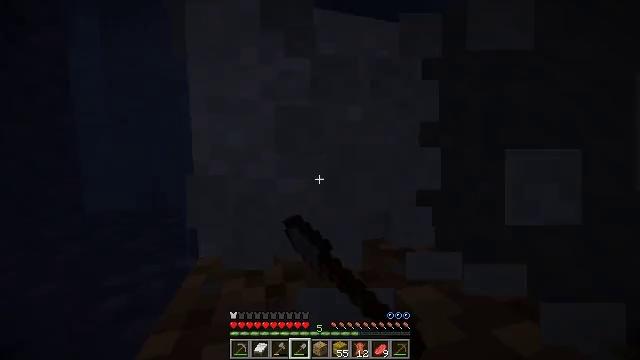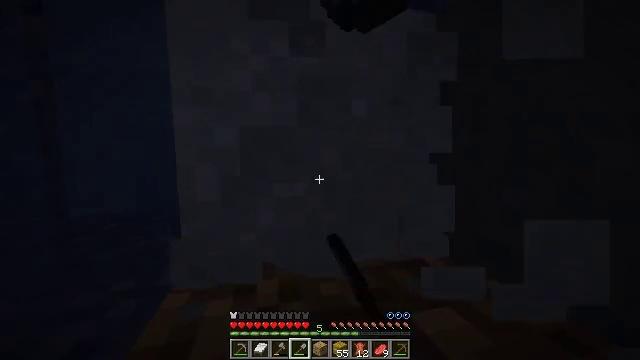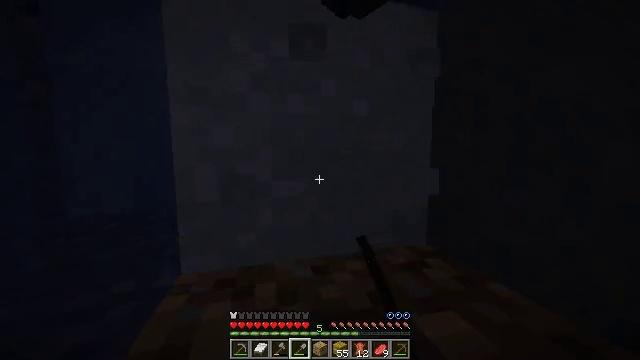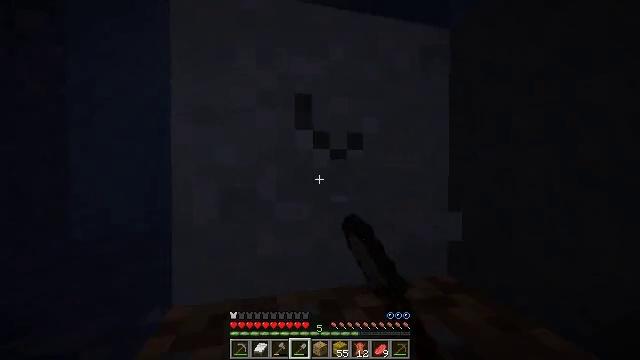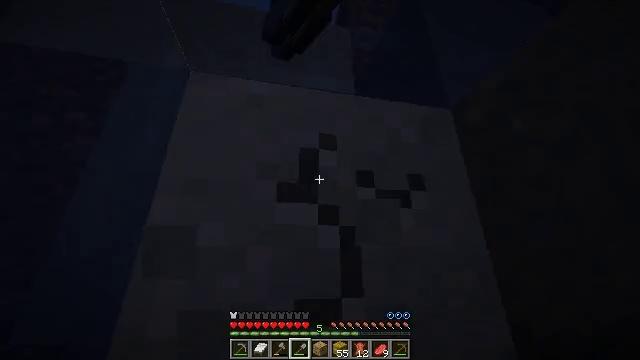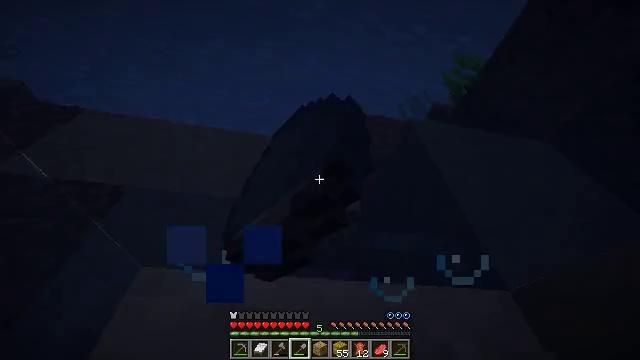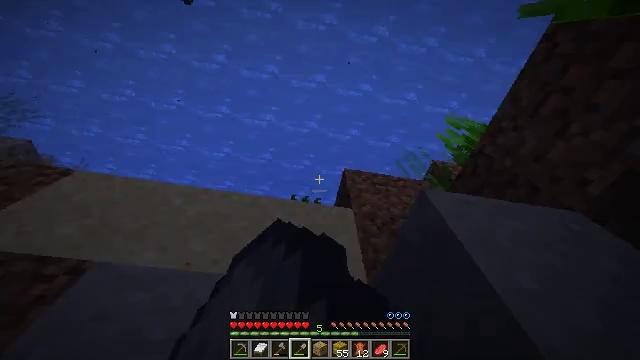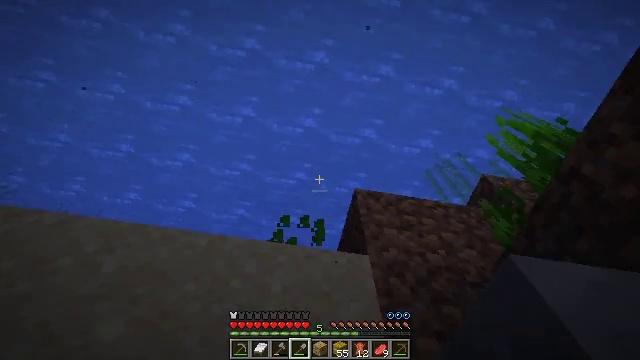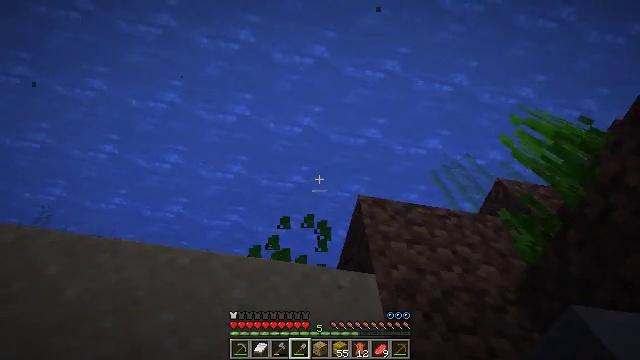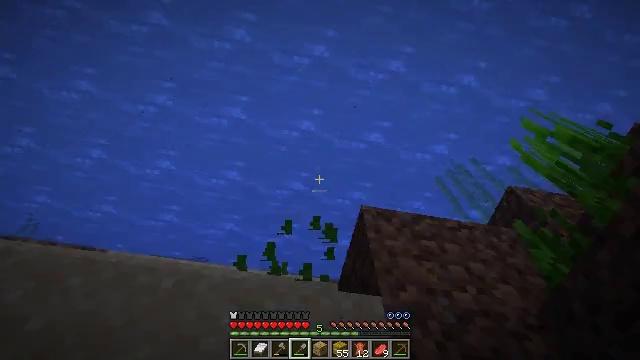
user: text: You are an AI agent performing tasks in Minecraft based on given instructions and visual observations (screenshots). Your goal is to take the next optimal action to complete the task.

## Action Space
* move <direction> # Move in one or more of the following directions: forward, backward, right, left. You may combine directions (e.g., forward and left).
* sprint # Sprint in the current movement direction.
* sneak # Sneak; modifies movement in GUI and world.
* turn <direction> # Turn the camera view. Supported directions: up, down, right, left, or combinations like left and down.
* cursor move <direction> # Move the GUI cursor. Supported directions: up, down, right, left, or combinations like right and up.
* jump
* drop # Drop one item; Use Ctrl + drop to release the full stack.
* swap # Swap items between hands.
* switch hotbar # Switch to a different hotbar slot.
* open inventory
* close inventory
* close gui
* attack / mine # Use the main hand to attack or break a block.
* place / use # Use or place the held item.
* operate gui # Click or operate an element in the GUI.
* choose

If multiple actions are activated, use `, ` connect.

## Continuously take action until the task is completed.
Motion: motion action
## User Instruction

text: Mine seagrass underwater.
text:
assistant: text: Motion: attack / mine
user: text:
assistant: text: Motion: attack / mine
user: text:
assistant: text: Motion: turn left and up, attack / mine
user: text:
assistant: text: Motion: move forward, turn left and up, attack / mine
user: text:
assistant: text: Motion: move forward, turn up, attack / mine
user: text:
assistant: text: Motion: turn up, jump
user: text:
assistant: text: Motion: turn up, jump
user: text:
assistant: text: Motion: jump
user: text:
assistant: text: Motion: jump
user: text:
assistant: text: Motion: jump